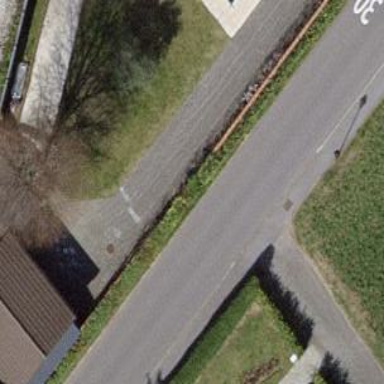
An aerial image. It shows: Residential road.